Aerial crown-view tile of a tropical tree (Barro Colorado Island, Panama), acquired 20250512:
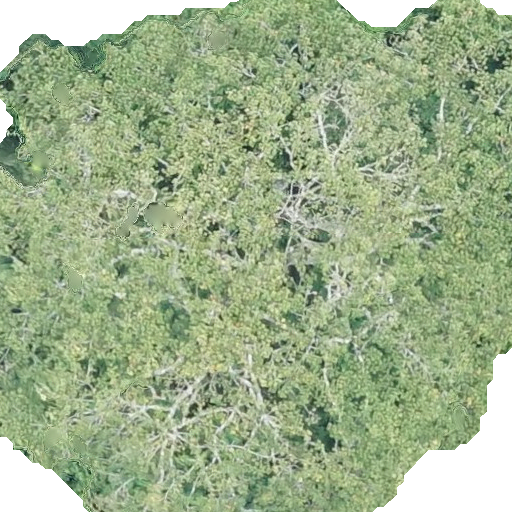
Species: Sterculia apetala
GBIF accepted scientific name: Sterculia apetala
Crown area: 410.278 m²